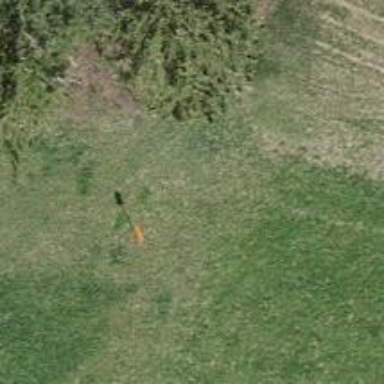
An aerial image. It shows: View of pole with roofed pipeline marker.